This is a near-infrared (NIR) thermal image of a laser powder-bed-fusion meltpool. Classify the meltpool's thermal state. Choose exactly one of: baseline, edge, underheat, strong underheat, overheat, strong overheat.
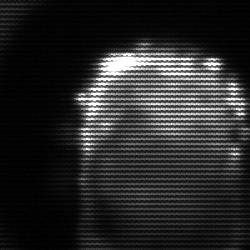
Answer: baseline